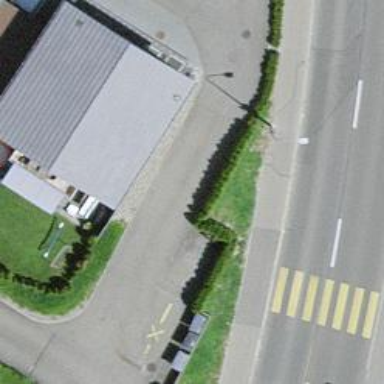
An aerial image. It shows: Hedge acting as barrier.